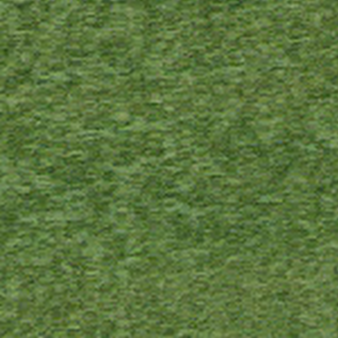
Label: other